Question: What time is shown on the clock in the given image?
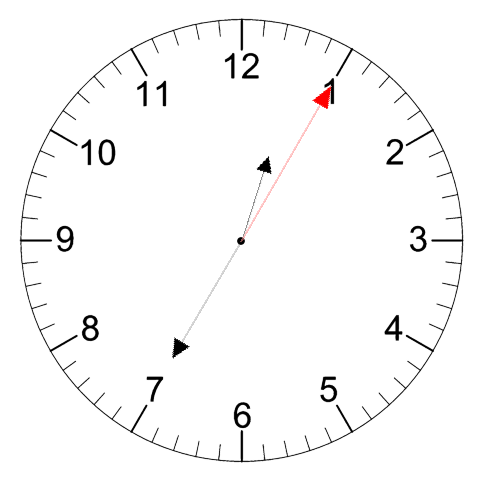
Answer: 12:35:05